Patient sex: M
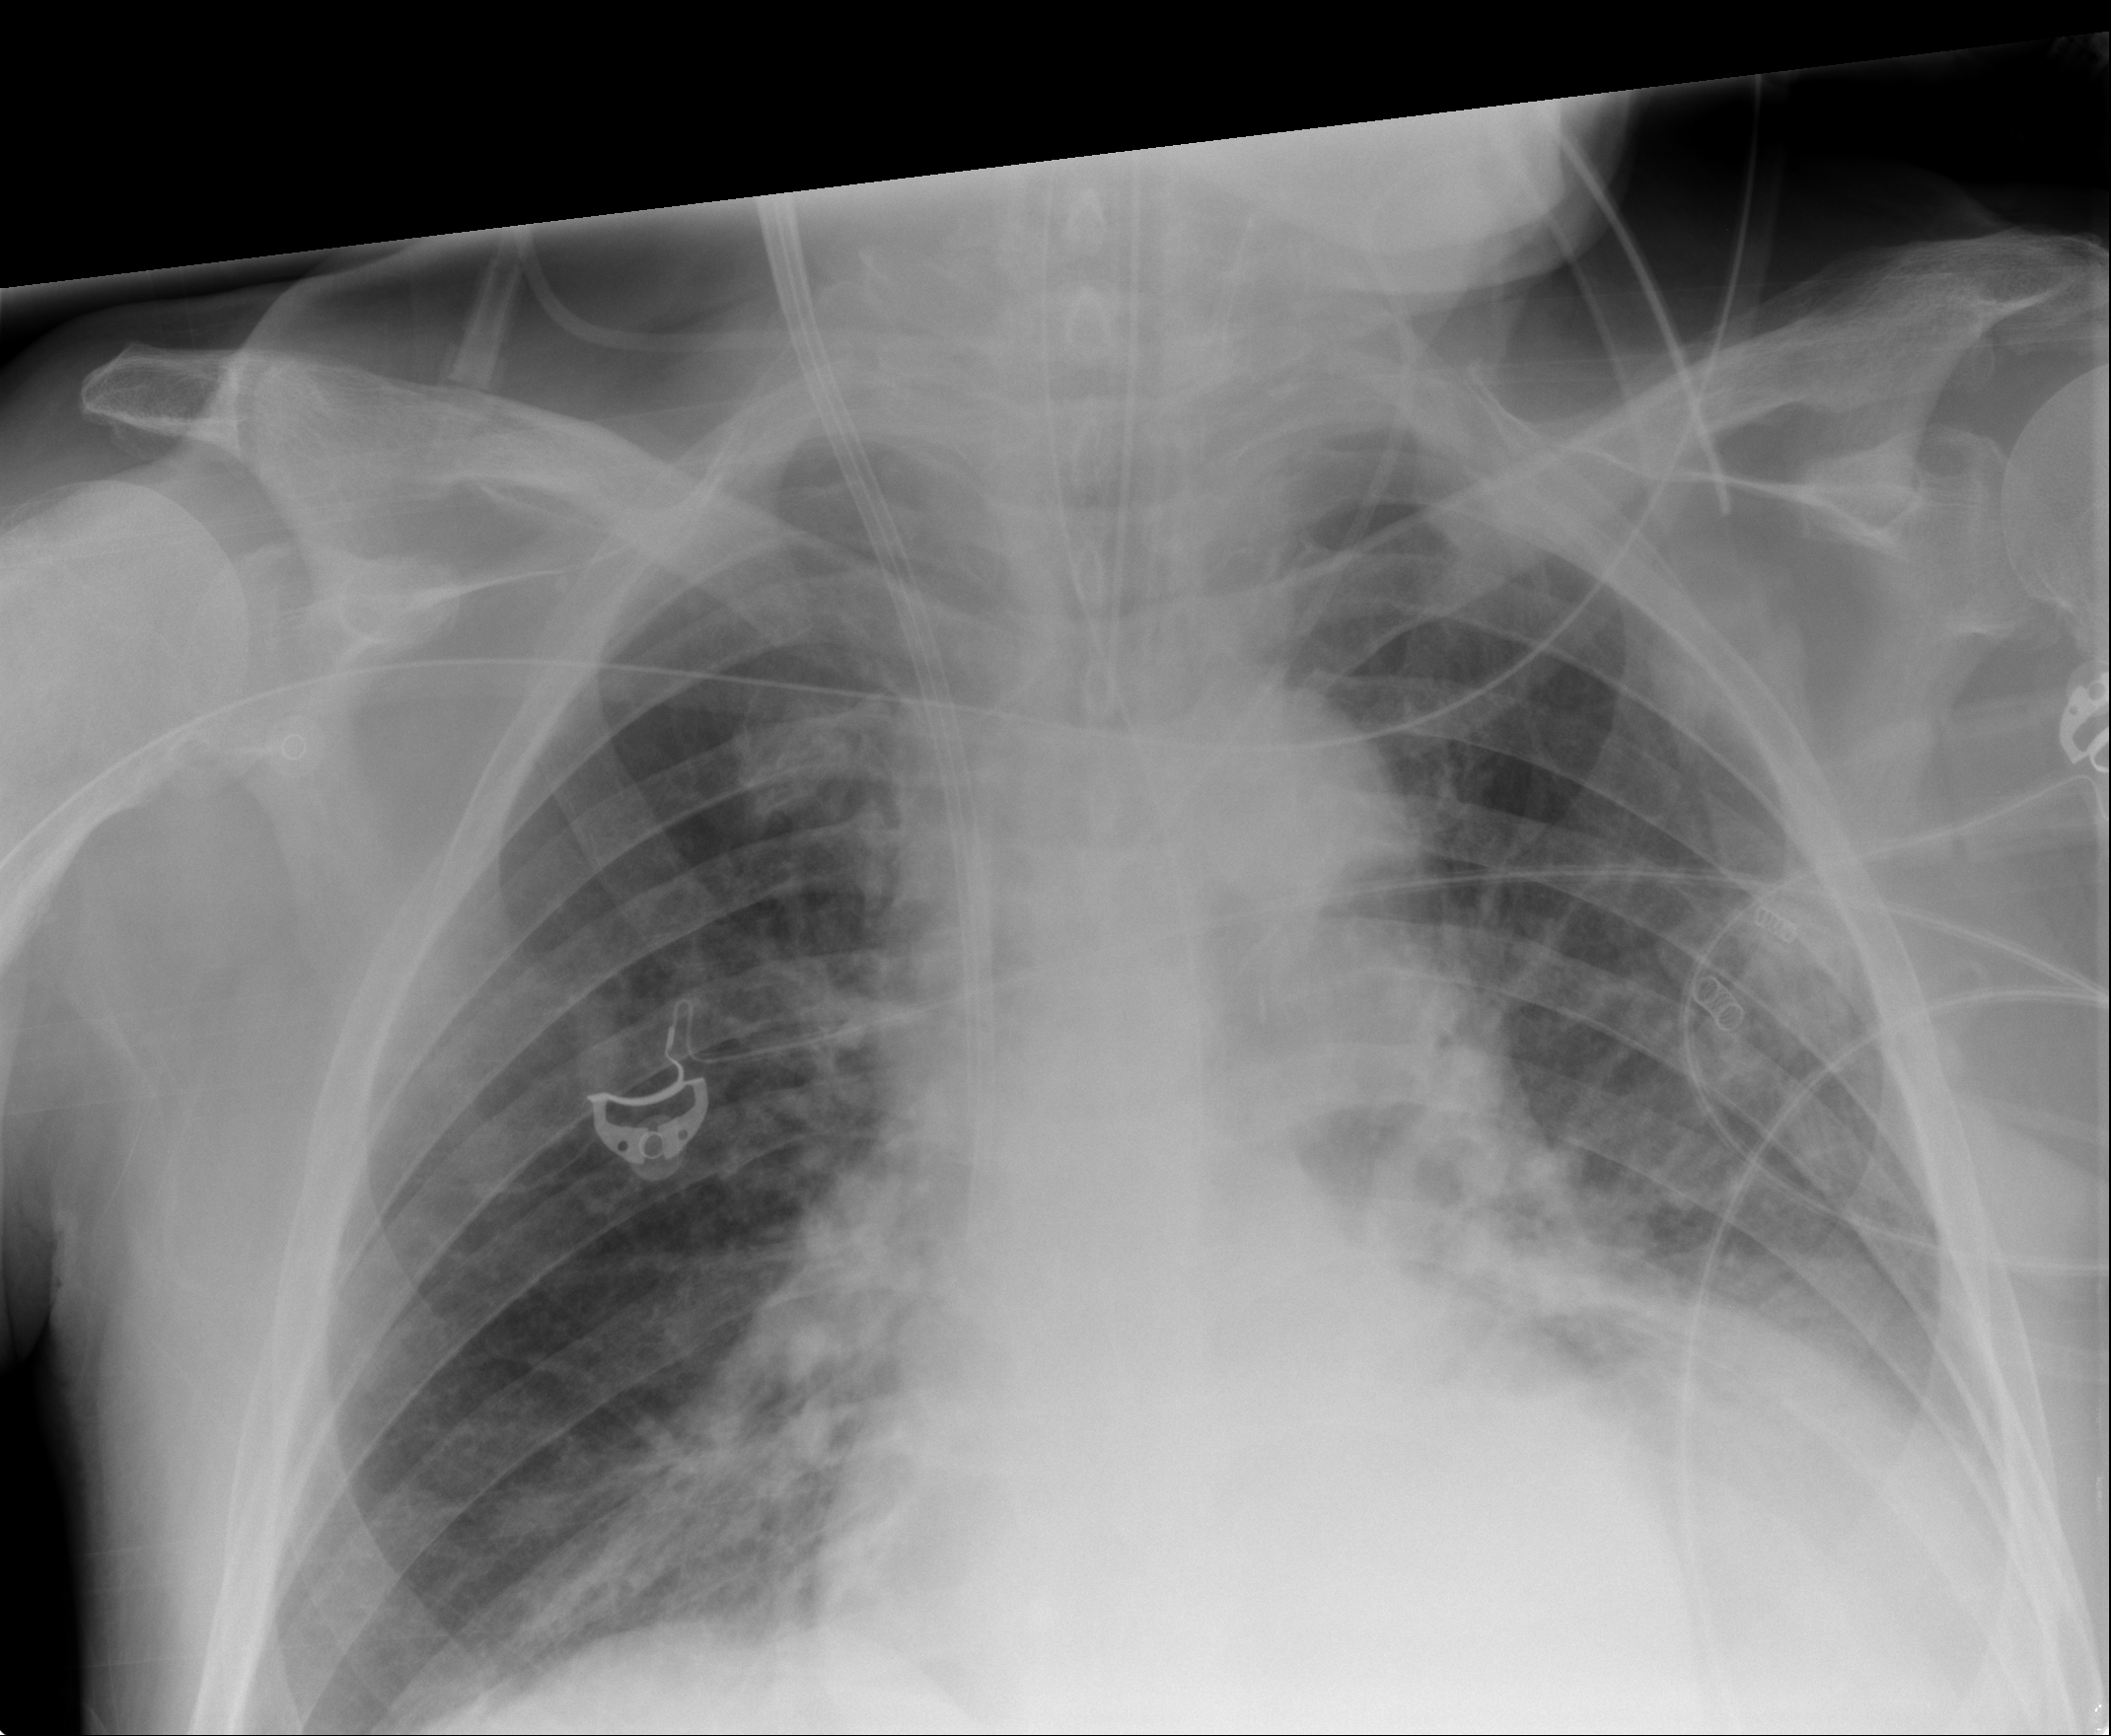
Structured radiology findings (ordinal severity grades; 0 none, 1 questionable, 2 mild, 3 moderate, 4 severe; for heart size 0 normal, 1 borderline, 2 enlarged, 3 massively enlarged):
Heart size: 0
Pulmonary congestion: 3
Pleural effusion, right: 0
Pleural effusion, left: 0
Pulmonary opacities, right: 2
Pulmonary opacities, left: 0
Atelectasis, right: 0
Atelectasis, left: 2